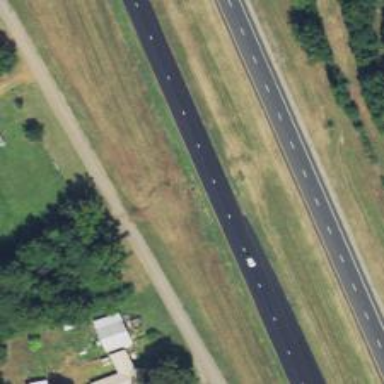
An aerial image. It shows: Expressway with asphalt surface categorized as trunk highway.